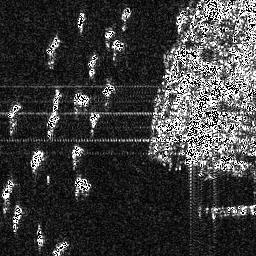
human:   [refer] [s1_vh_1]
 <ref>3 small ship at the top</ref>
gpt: <box>[[29, 3, 33, 10, 0]], [[46, 1, 51, 8, 0]], [[33, 20, 37, 30, 0]]</box>

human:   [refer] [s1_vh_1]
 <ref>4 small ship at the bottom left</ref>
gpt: <box>[[0, 69, 5, 78, 0]], [[3, 79, 8, 87, 0]], [[19, 93, 26, 99, 0]], [[13, 86, 17, 96, 0]]</box>

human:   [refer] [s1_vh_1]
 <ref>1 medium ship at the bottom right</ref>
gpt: <box>[[82, 78, 99, 85, 0]]</box>

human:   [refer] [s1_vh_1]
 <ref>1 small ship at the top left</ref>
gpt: <box>[[17, 12, 23, 21, 0]]</box>

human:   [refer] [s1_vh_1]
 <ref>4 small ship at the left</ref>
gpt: <box>[[10, 57, 16, 66, 0]], [[2, 39, 7, 45, 0]], [[17, 43, 23, 53, 0]], [[18, 34, 23, 44, 0]]</box>